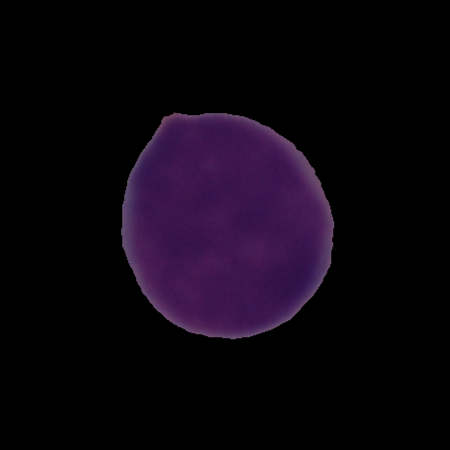
Label: cancer